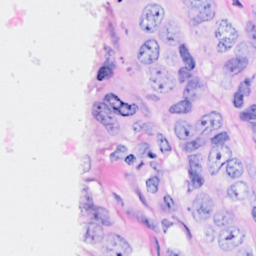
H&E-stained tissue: Breast